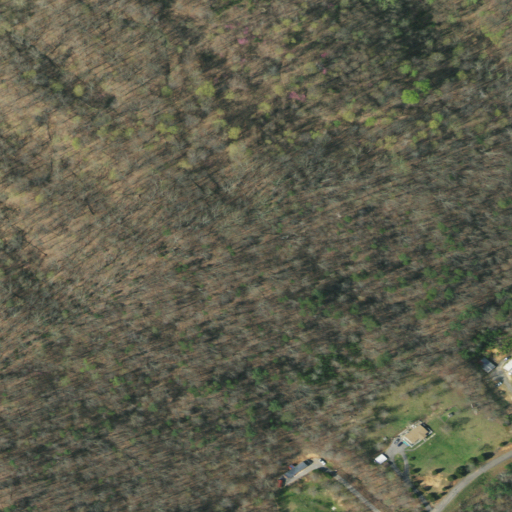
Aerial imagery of mountain in Tennessee named Chinquapin Mountain containing deciduous forest, pasture, low intensity development, open development, mixed forest, and evergreen forest